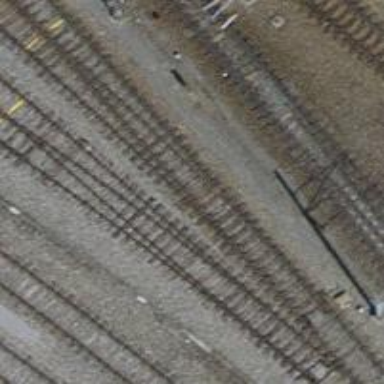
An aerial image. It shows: Railway switch.